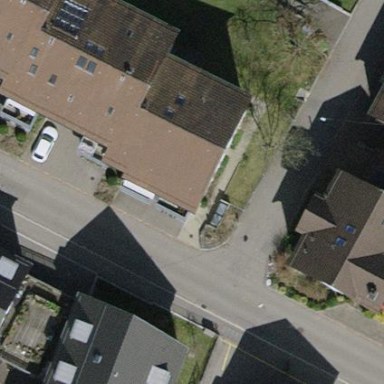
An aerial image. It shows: Gabled roof building with tile roofing. It consists of apartments.